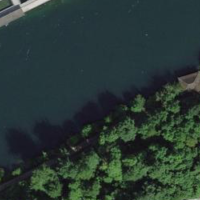
EUNIS habitat code: 15
Species observed at this site:
Tanacetum vulgare